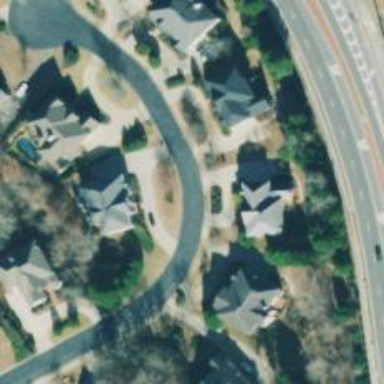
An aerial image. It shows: Residential road with asphalt surface and sidewalk on the left.